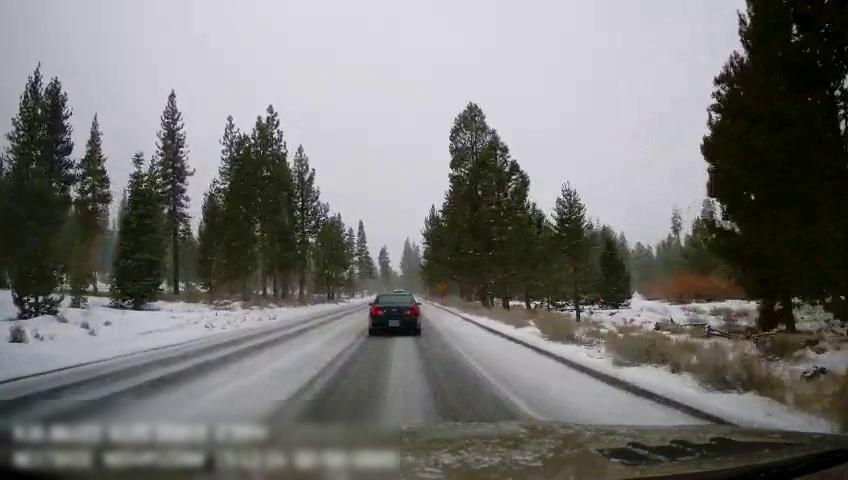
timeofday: Day
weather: Snowy
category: Drivable Space
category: Vehicles | SUV
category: Vehicles | Car